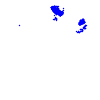
Particle: electron